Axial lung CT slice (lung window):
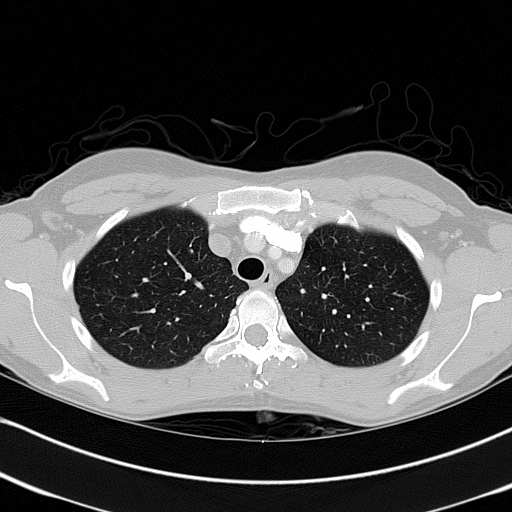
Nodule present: no